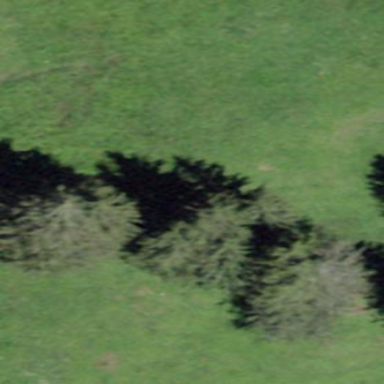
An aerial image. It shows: Forest area.